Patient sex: M
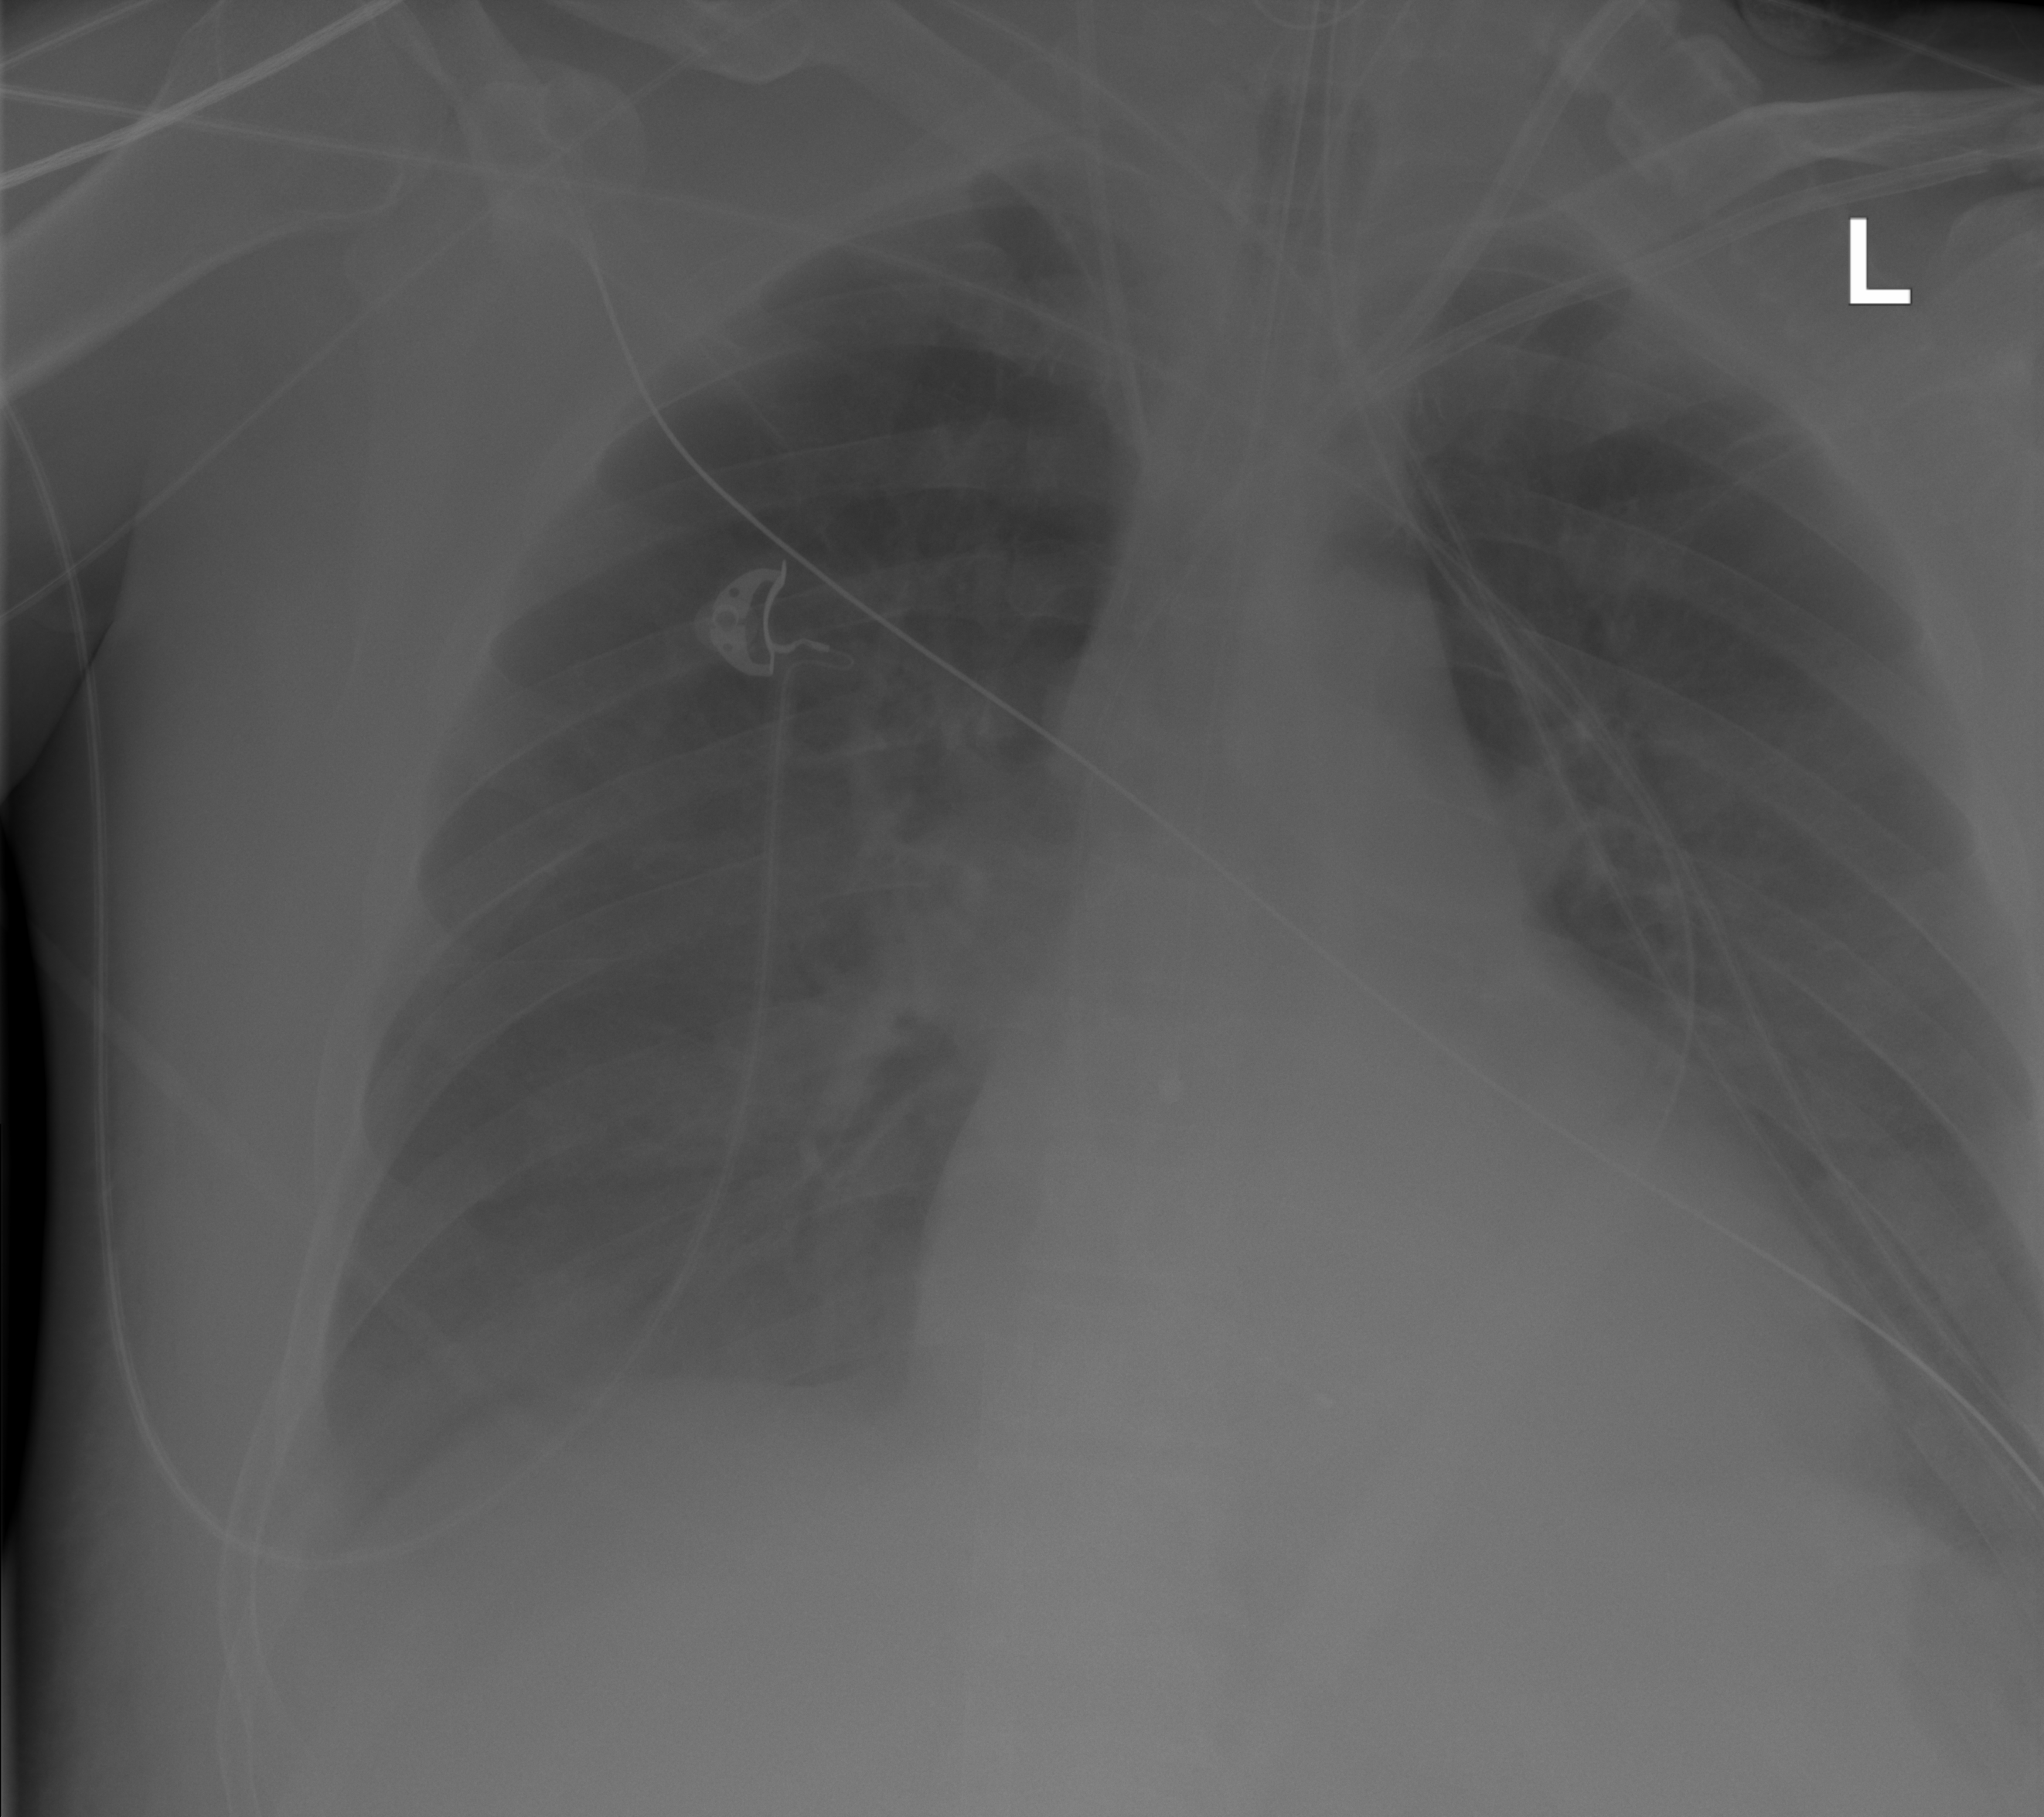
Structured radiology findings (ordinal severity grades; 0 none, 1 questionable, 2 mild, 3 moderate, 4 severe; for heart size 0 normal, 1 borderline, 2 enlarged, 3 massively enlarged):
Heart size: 2
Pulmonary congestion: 1
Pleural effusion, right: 2
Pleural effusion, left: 2
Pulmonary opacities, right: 0
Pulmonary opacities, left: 0
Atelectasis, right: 2
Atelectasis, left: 2